Field crop: maize
Growth stage: 1
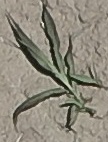
Species: sorghum